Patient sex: F
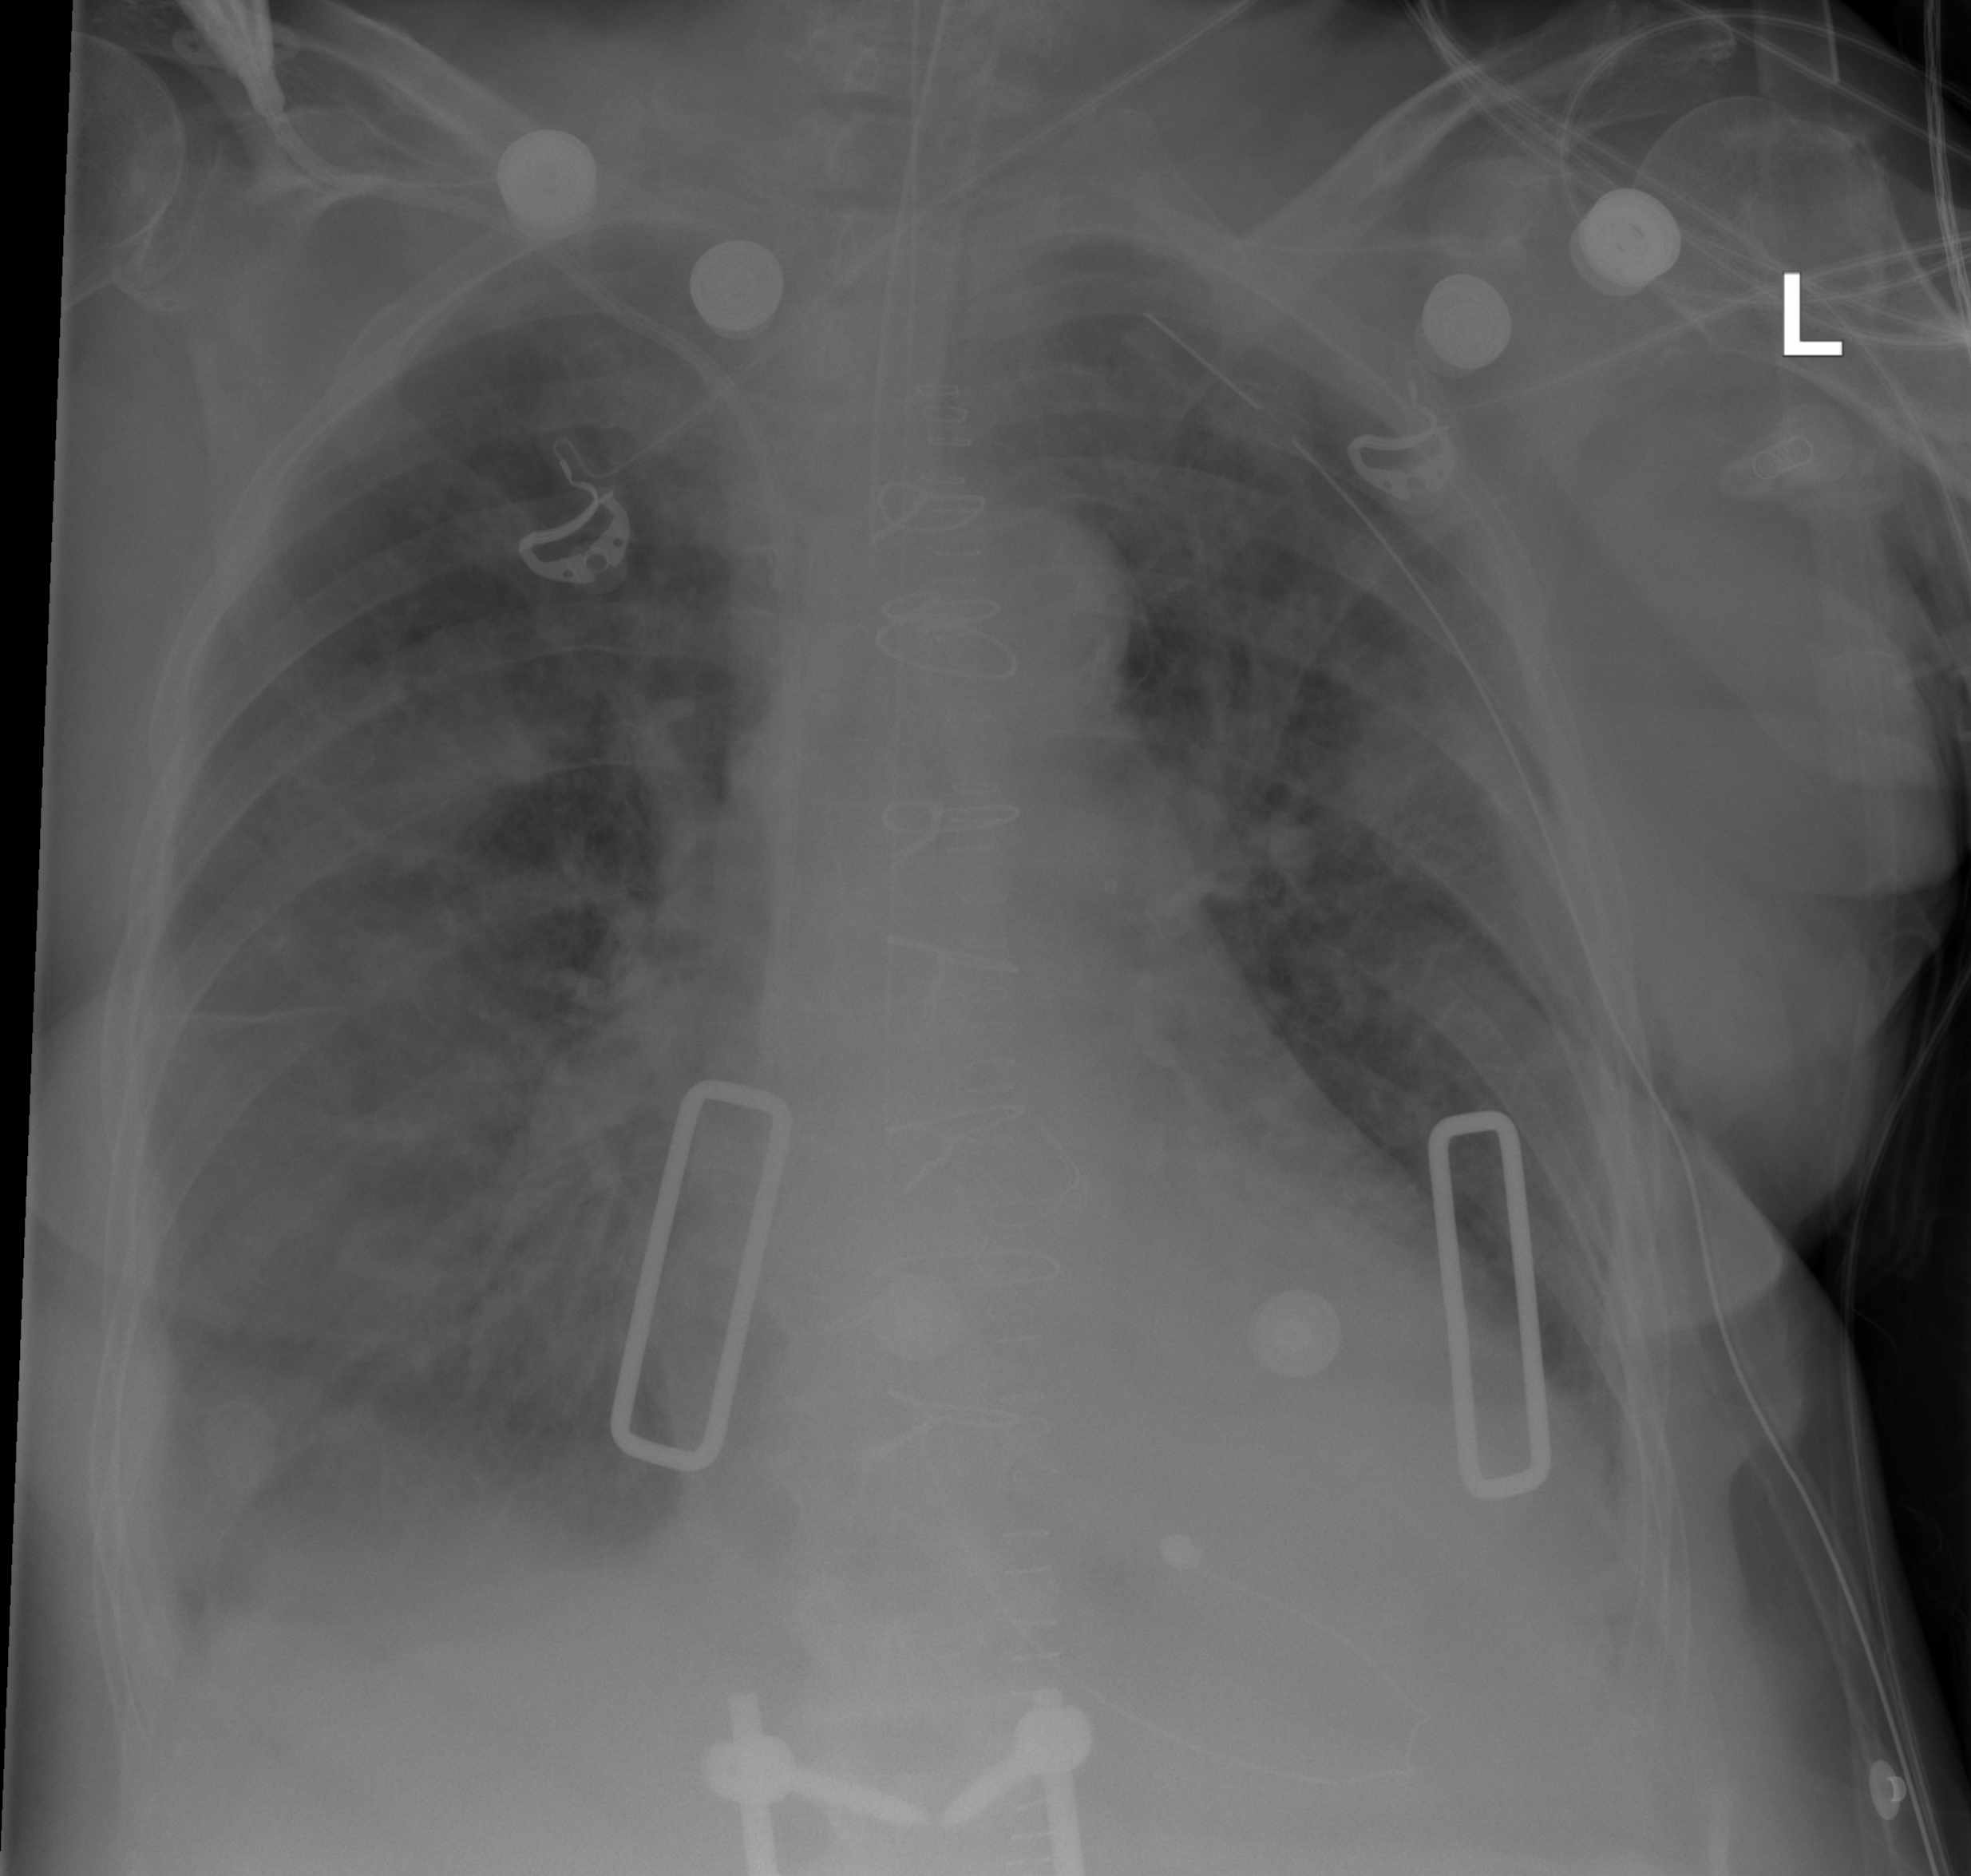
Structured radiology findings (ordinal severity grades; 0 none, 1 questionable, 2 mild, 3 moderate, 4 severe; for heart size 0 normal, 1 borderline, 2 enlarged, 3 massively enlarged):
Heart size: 2
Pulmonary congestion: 2
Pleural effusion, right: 2
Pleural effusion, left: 2
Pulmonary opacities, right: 2
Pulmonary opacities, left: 3
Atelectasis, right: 2
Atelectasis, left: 2